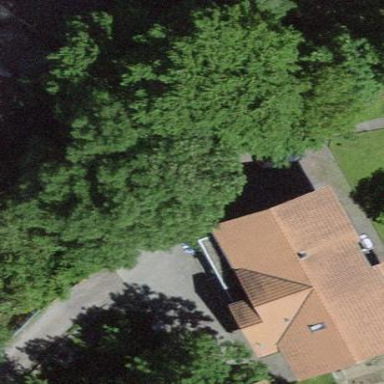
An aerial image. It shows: Detached building.